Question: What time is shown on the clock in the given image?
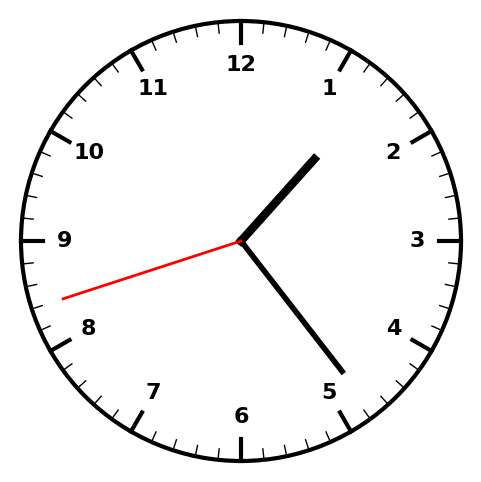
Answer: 01:23:42